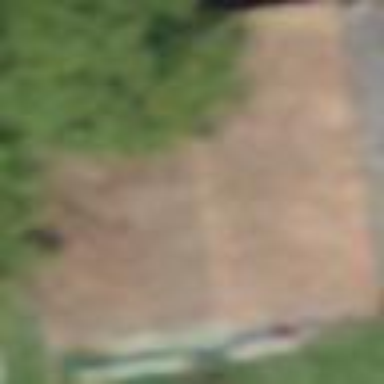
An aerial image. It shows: Garage building.